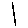
Label: line